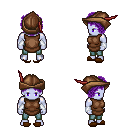
a pixel art fantasy rpg character, male body template, dark elf, purple skin, brown tunic, teal pants, purple curly afro hairstyle, leather cap, white cloth bracers, brown slippers, four views (front, back, left, right), 2x2 character sprite sheet, small pixel art, hard edges, no anti-aliasing